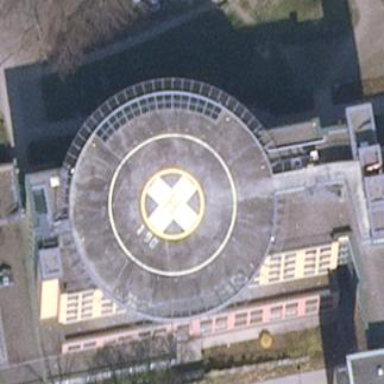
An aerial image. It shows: Hospital building.